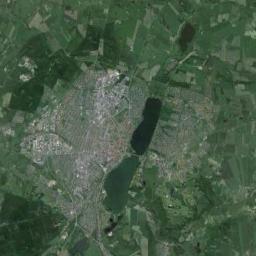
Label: lake